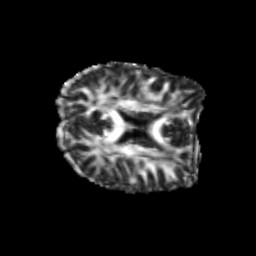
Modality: FA
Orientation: axial
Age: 24
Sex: male
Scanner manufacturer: siemens
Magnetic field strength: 3 T
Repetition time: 3.5 s
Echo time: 0.113 s